Aerial crown-view tile of a tropical tree (Barro Colorado Island, Panama), acquired 20250217:
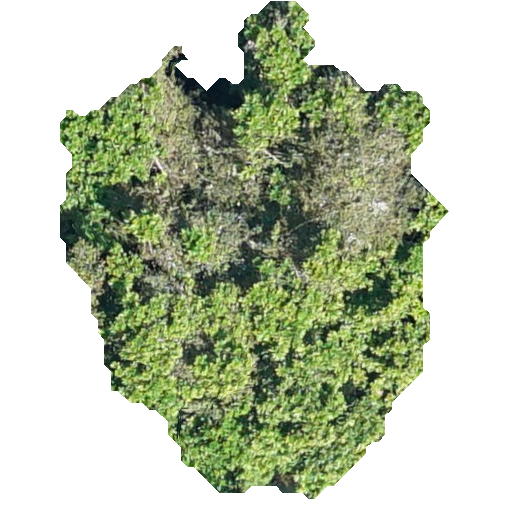
Species: Anacardium excelsum
GBIF accepted scientific name: Anacardium excelsum
Crown area: 190.649 m²